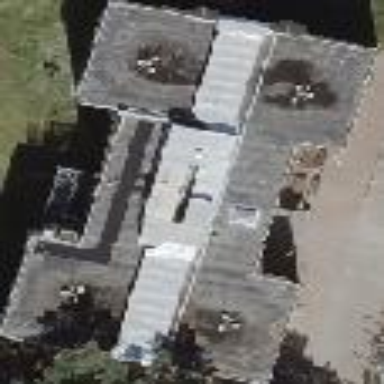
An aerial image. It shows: School building with flat roof.